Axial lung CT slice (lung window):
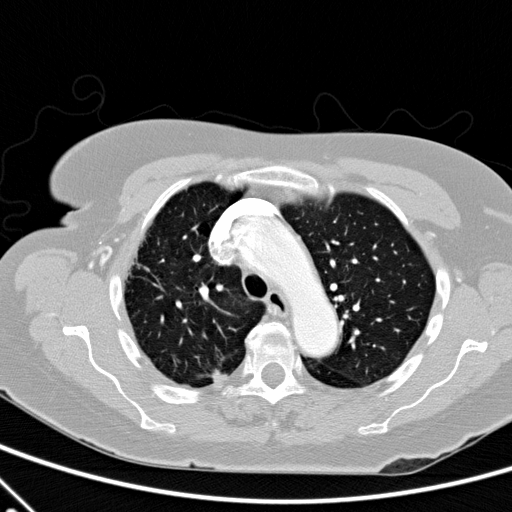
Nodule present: yes
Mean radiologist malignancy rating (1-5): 2